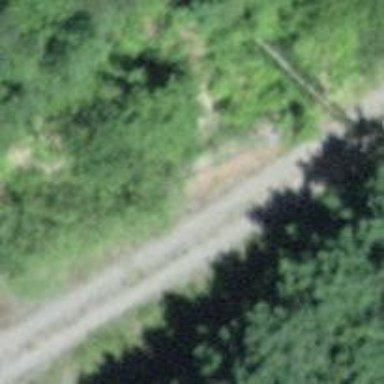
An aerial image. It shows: Well-maintained track road of grade 1.